Question: I'm working on a game project in c++ using programming oriented object and classes but I can't figure out a way to animate the following graphics.
What I need is while the player is holding left key or the right key, the graphics should be appearing to make the character like moving and when they stop holding the key it'll turn to idle graphic.
I can't paste the whole source code here, i have many classes, and functions.. All I need is a BASIC idea of how to implement it, an example or a function anything useful. I don't need libraries because i just have two sprites to animate so it's not necessary.
As an example be the class that creates the object and the one that moves it and prints it in a certain position.
'''
Sprites idleSprite, walkingSprite;
Koala koala;
'''
These declarations are just for avoiding other explanations.

I would appreciate your help.
PD: Don't worry about the keyboard keys, or other classes all I need is how to animate a sprite.
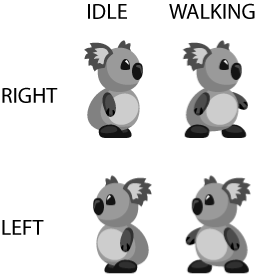
Answer: 'Koala' should have two states:
- 'enum Direction {Left,Right}'- 'enum Movement { Idle, Walk }'
As you have only one picture for the walking status, moving graphically the picture around will give the impression of a floating body. I'd recomment that you'd really have at least two walking positions to show that the foots are moving:
- -
Then the states should be updated in your game loop according to keyboard status and elapsed time. The pseudo code would be something like:
'''
if (!arrow_key_pressed()) {
status_movement = Idle;
lasttimer = gametimer(); // keep track of last event
}
else {
status_movement = Walk;
if (left_arrow_pressed() )
status_direction = Left;
else if (right_arrow_pressed() )
status_direction = Right;
if (gametimer() - lasttimer > 2 ms ) { // if enough time,
if (status_direction==Left)
position_x -= step_increment;
else if (status_direction==Right)
position_x += step_increment;
movement_step = (movement_step+1) % maxi_steps;
lasttimer = gametimer();
}
}
'''
All you have then to do is to restore te background of the picture at tis old position, and draw the picture at the position. For this, youd could call a function with paramters position_x, direction, movement status and status step, to return/draw the sprite at the right place.